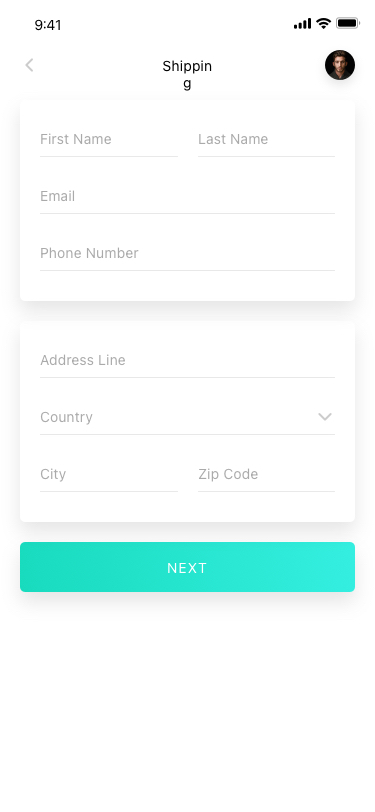
Text in this UI design:
Address Line
Country
City
Zip Code
First Name
Email
Phone Number
Last Name
Shipping